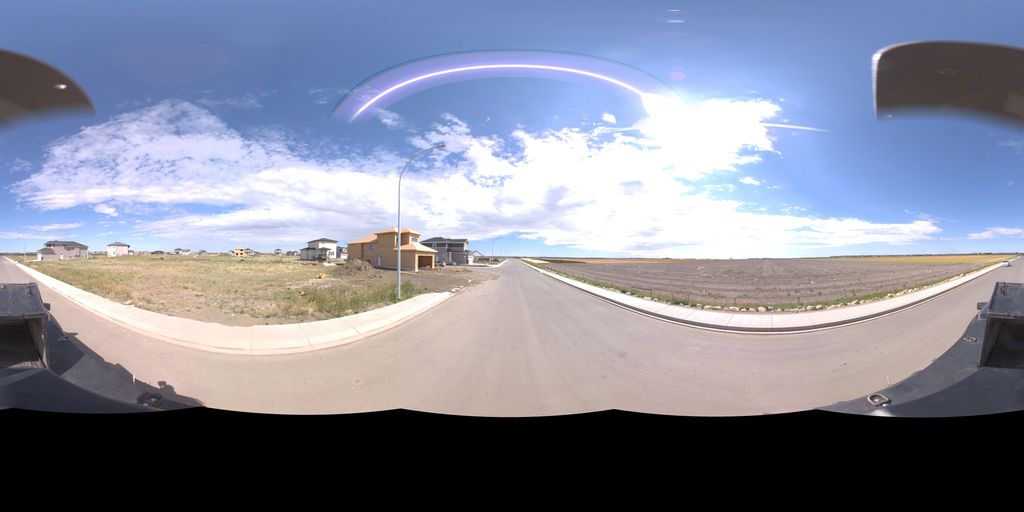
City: saskatoon